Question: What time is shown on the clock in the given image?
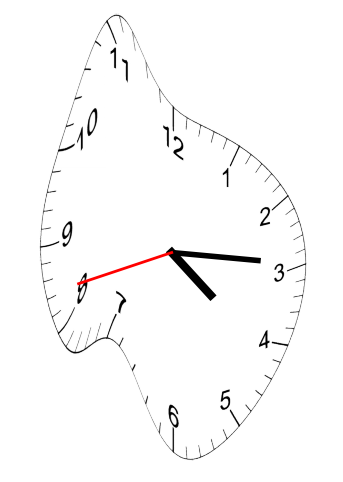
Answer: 04:14:42